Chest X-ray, AP view. Patient: 32 years old, sex M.
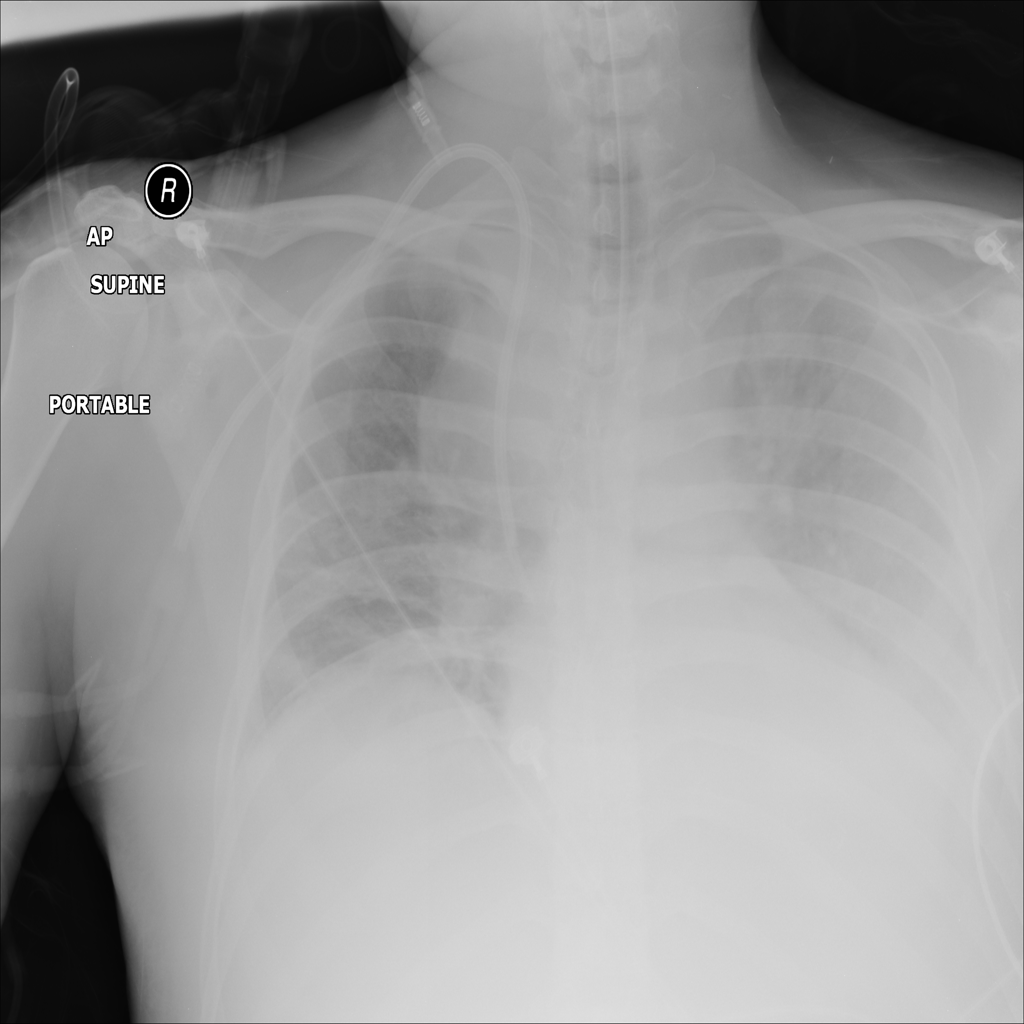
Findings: Effusion